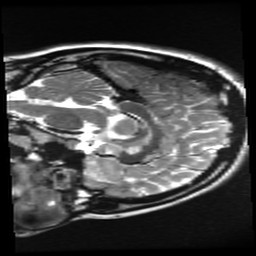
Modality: T2w
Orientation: sagittal
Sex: female
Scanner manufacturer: ge
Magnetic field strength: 3 T
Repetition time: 5 s
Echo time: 0.1015 s